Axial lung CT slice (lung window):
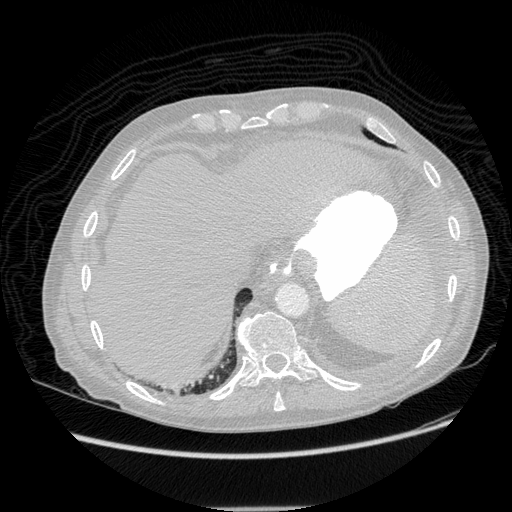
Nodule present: no